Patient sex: M
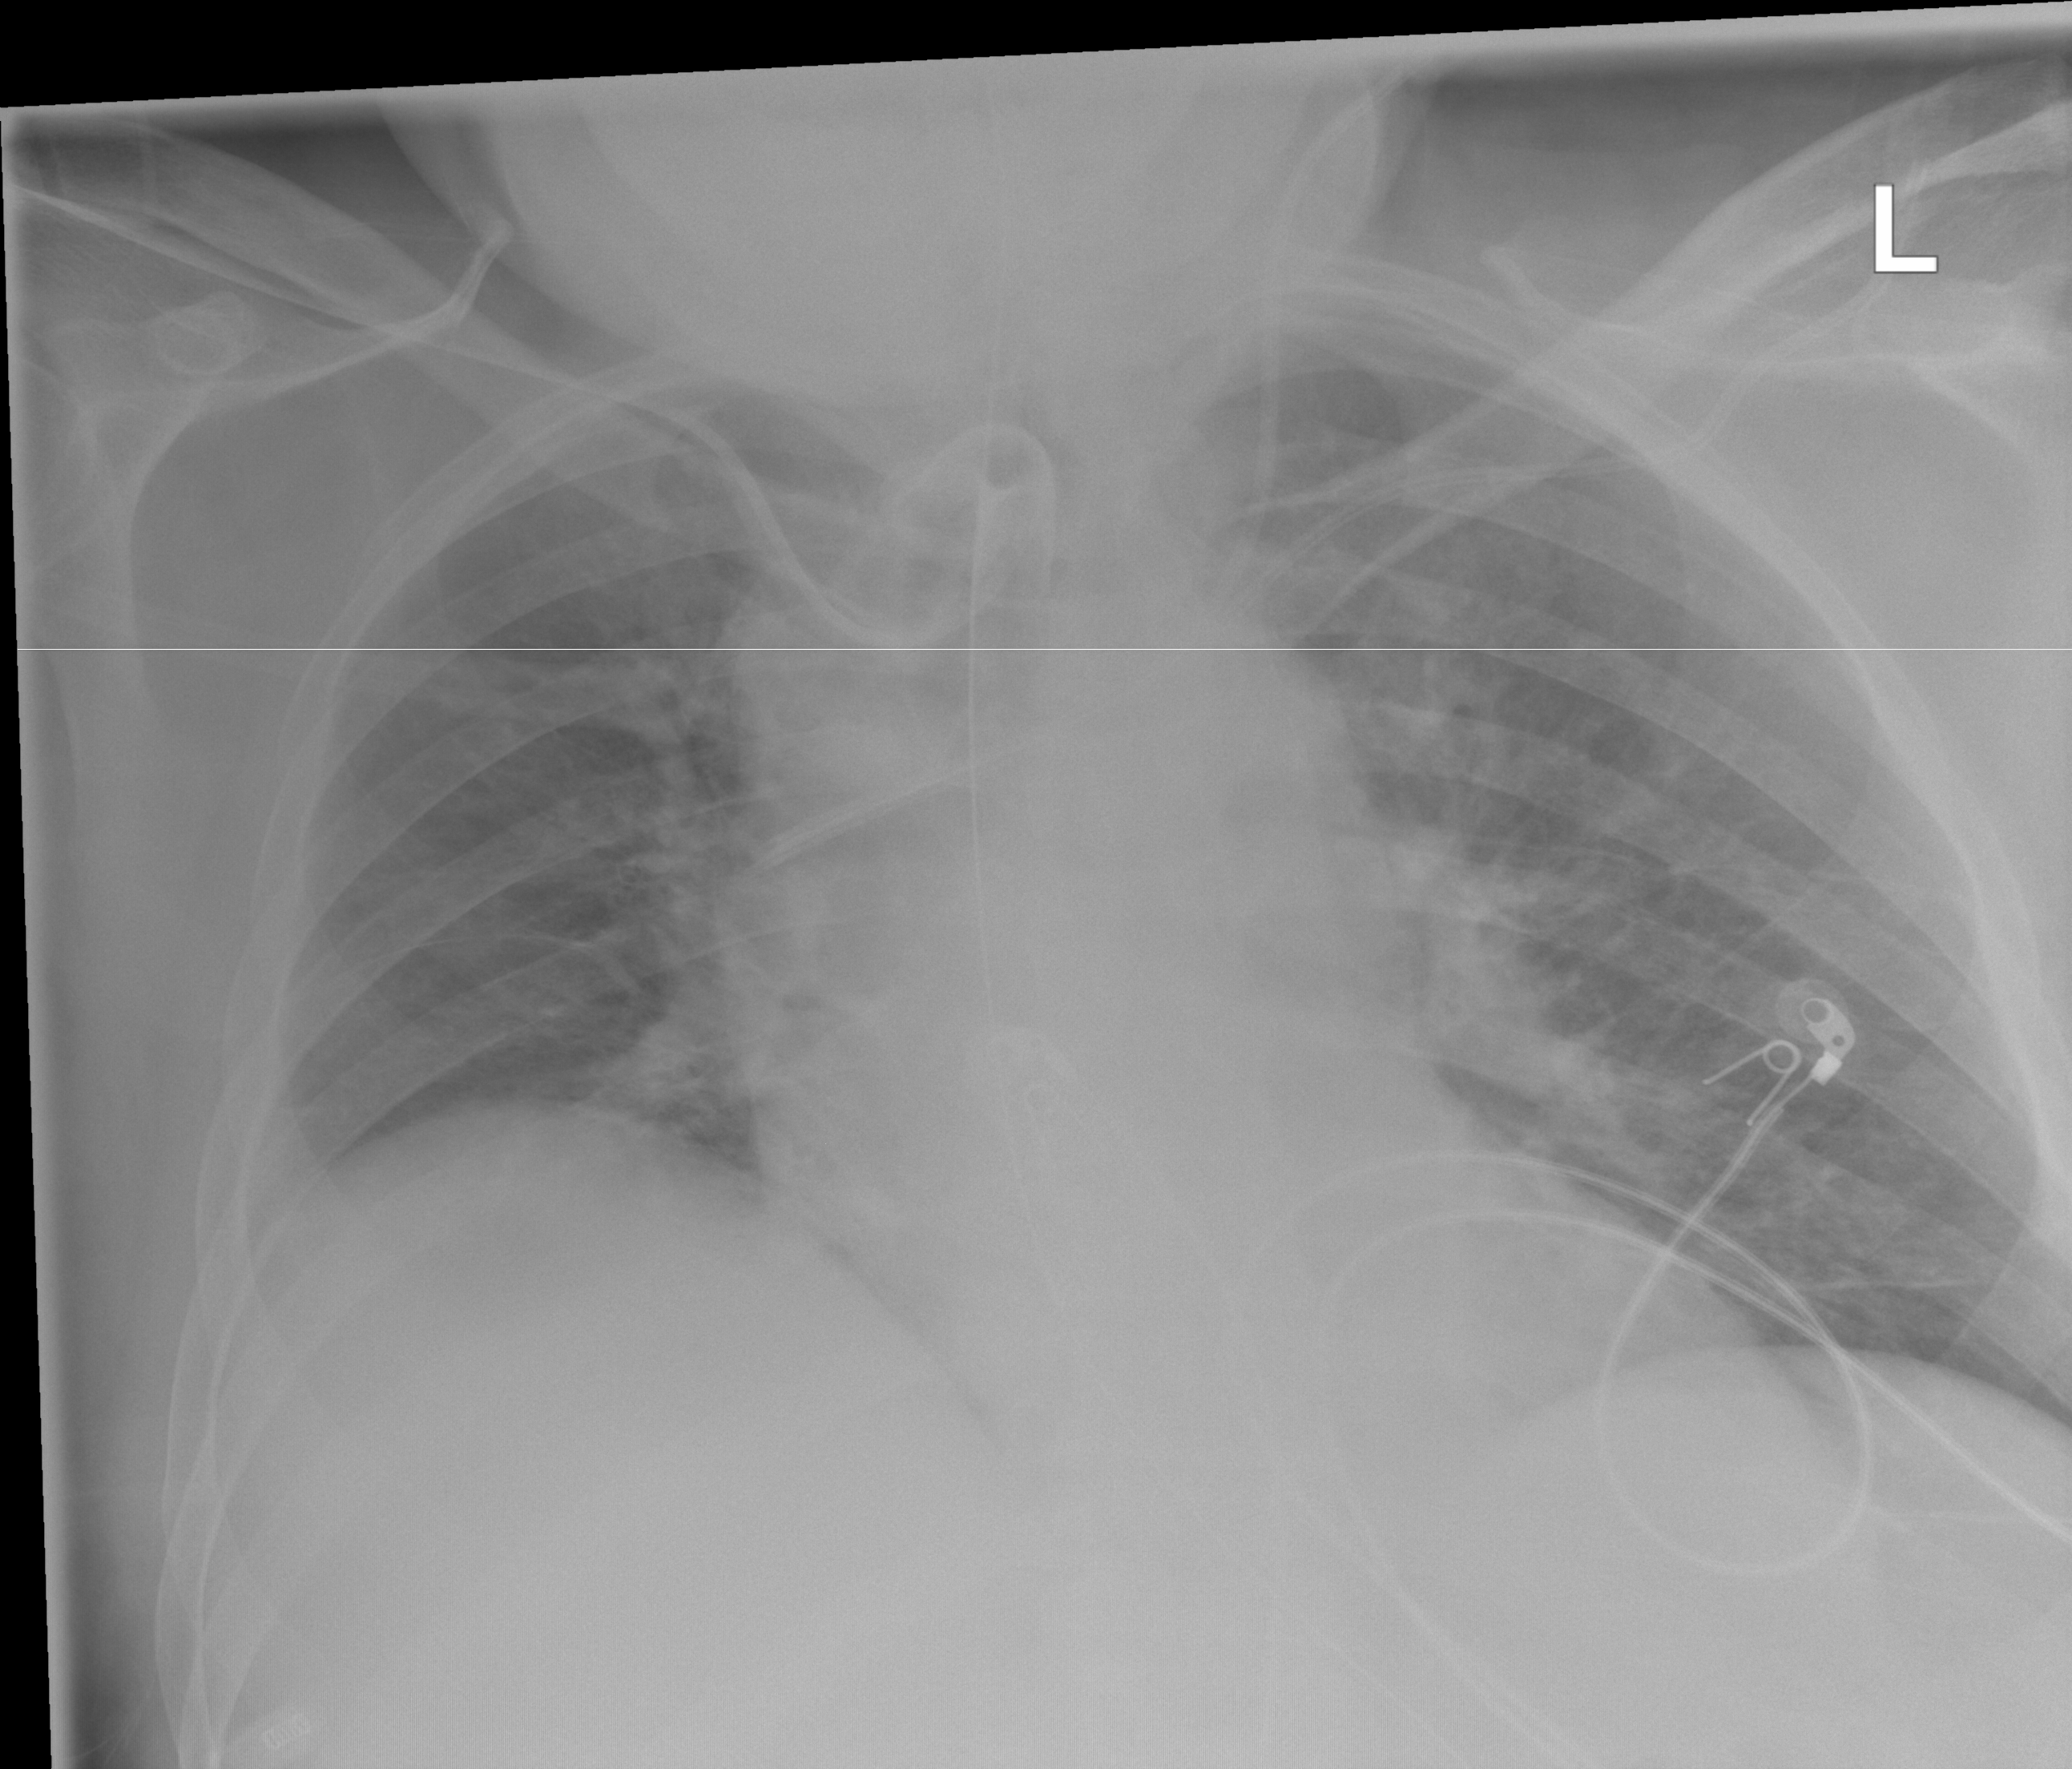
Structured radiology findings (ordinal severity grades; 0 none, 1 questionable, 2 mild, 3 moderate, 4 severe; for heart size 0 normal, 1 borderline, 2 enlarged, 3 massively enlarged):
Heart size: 1
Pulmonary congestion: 2
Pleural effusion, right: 2
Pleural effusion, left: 2
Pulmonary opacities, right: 0
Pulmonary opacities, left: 0
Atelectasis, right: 2
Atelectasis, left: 0